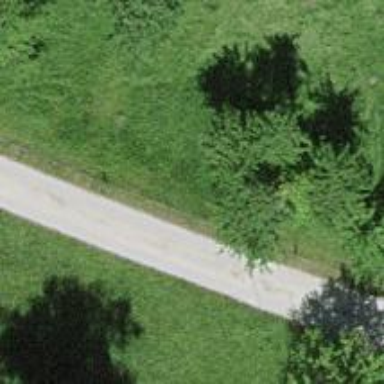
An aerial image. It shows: Driveway with fine gravel surface. The driveway is service road with grade2 tracktype.